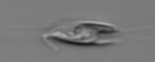
Label: Chrysochromulina_lanceolata